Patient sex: F
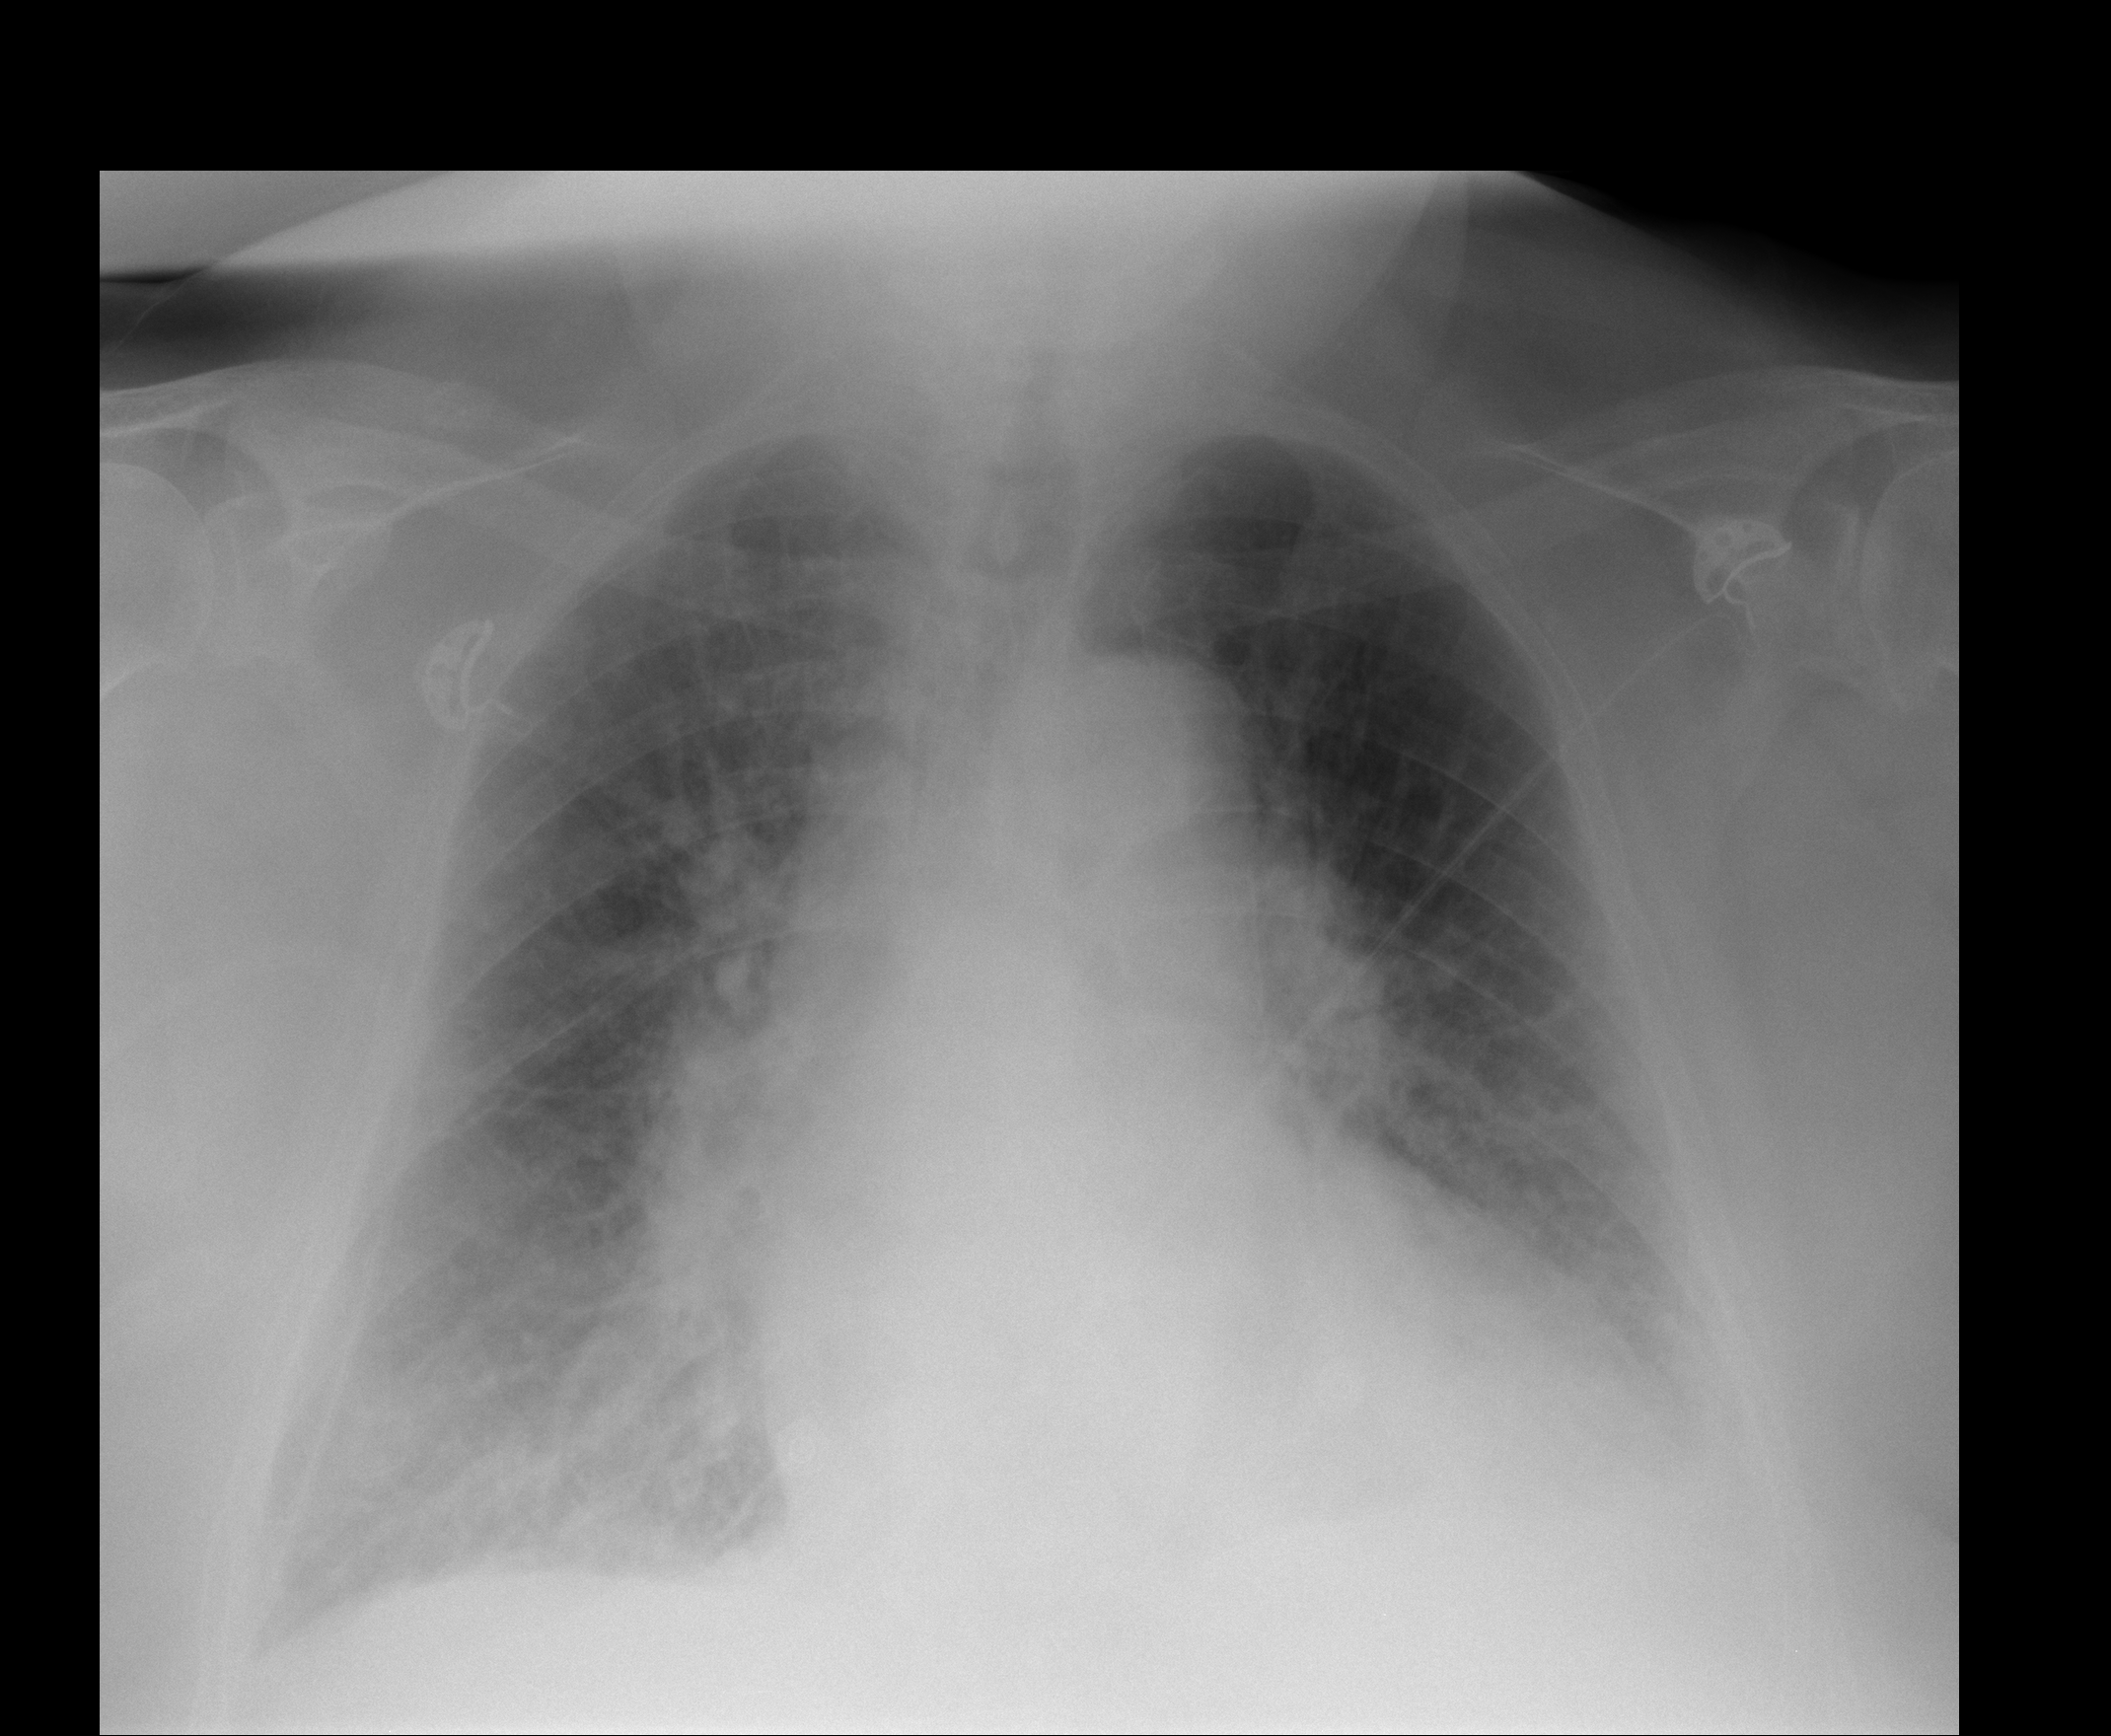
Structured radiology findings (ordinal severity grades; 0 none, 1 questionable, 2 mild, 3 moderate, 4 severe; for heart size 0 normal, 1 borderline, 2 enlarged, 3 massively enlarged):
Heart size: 2
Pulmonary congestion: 2
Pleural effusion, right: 1
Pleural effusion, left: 2
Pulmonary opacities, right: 2
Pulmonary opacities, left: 1
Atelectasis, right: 0
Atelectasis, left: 0